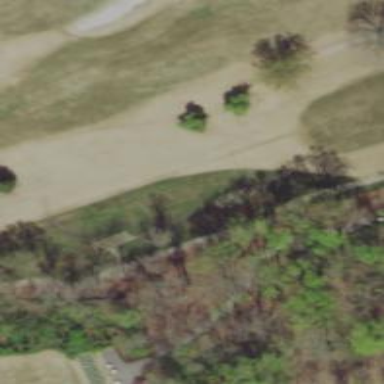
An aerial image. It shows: Golf path.